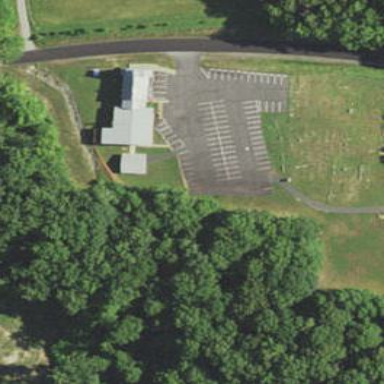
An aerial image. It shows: Parking area.